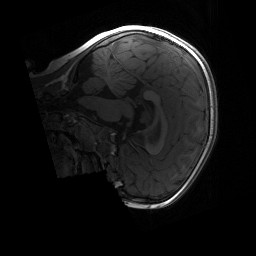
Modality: T1w
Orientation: sagittal
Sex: female
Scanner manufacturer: siemens
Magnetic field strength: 3 T
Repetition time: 1.9 s
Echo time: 0.00243 s